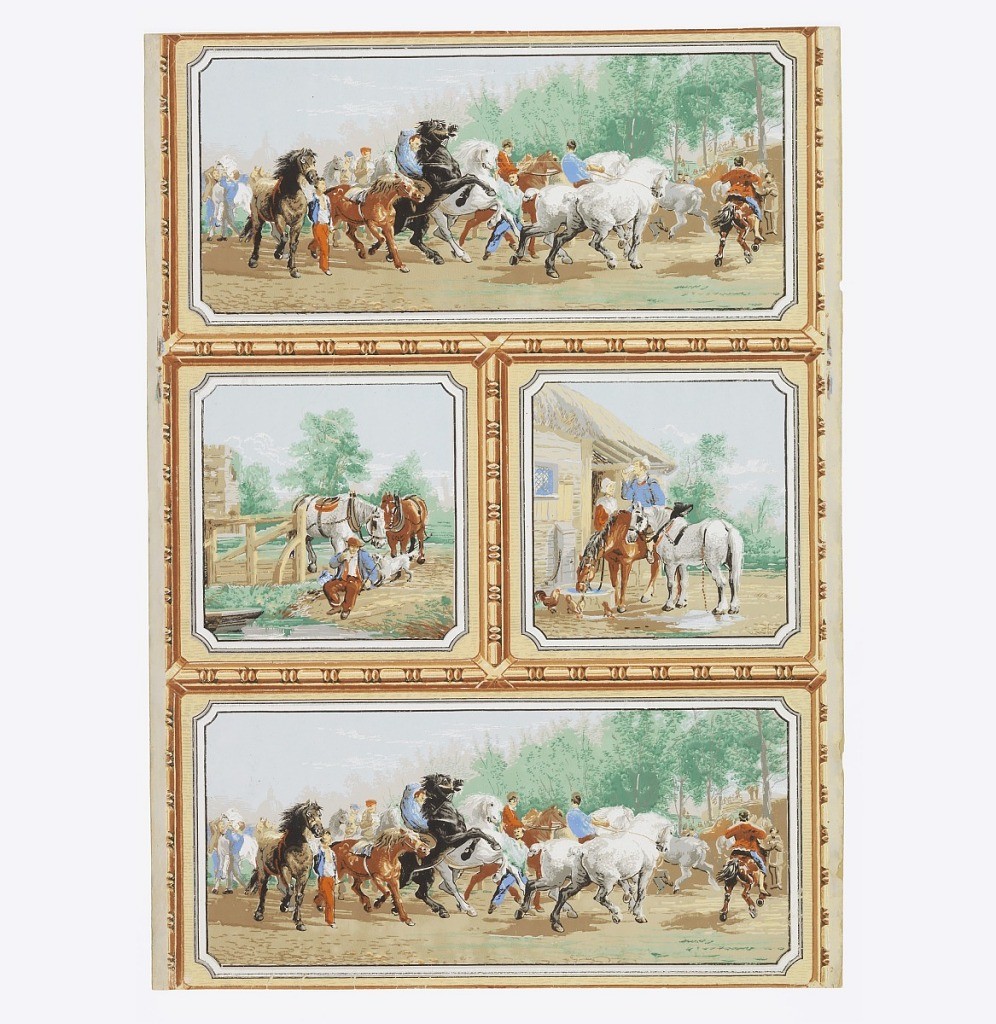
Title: The Horse Fair
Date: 1855–75
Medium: Machine printed on continuous paper
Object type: Sidewall
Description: Vertical rectangle, ashlar block-style design divided by framework of architectural bead and reel molding in yellow and brown into two long rectangles, top and bottom, with two squares between. Upper and lower rectangles contain free copy of Rosa Bonheur's "The Horse Fair". The center squares show figures and horses. Printed in reds, blues, greens and yellow.